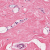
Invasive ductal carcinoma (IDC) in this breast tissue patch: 0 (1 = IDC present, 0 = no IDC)